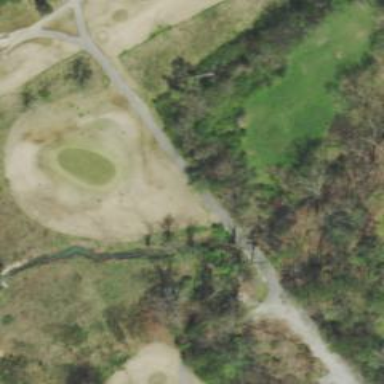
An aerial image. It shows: Path designed for golf carts.